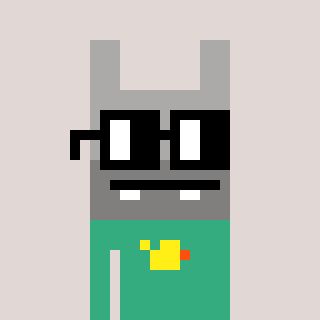
a pixel art character with square black glasses, a rabbit-shaped head and a teal-colored body on a warm background